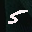
Label: 5